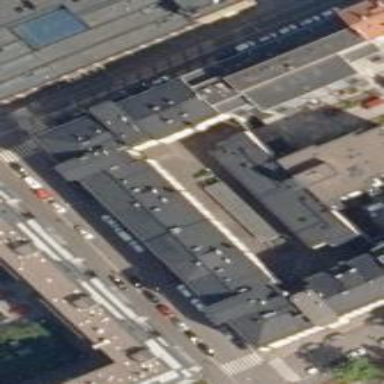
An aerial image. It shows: Gabled roof apartments building with black roof.